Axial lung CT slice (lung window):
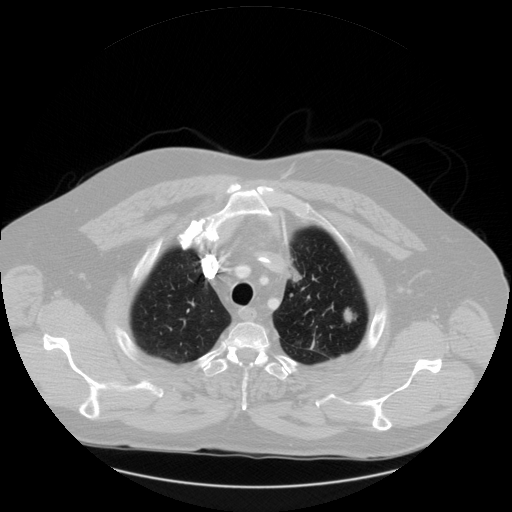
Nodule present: yes
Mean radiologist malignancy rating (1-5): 4.5